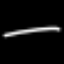
Label: line